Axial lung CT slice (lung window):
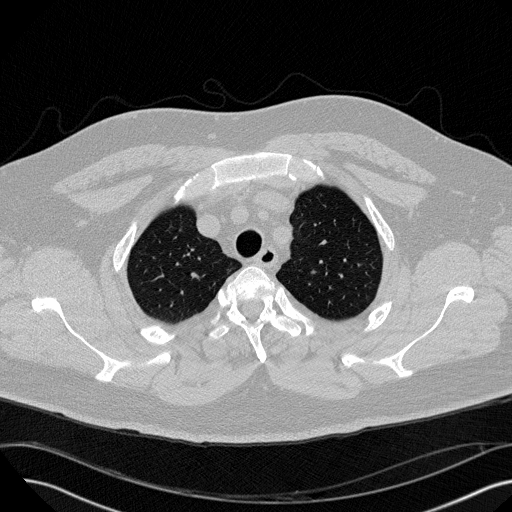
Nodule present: no